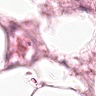
Metastatic tissue present: no